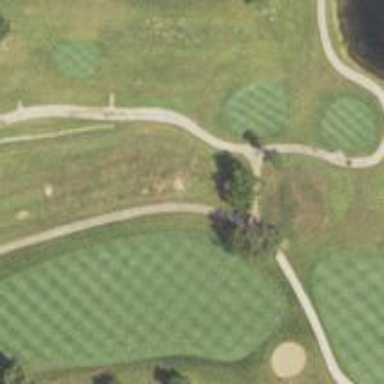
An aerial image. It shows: Pathway for golfing.